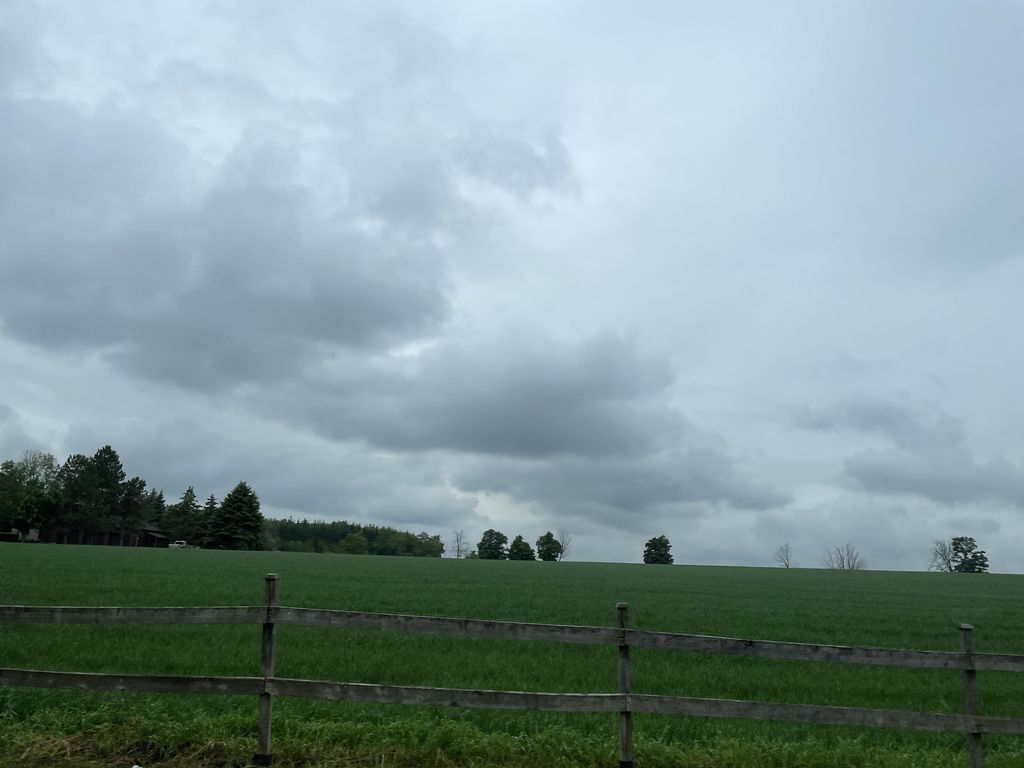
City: kitchener-waterloo